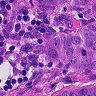
Metastatic tissue present: yes